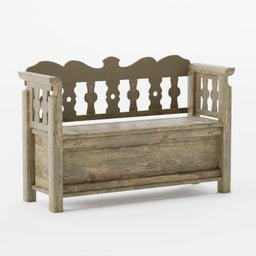
Label: furniture